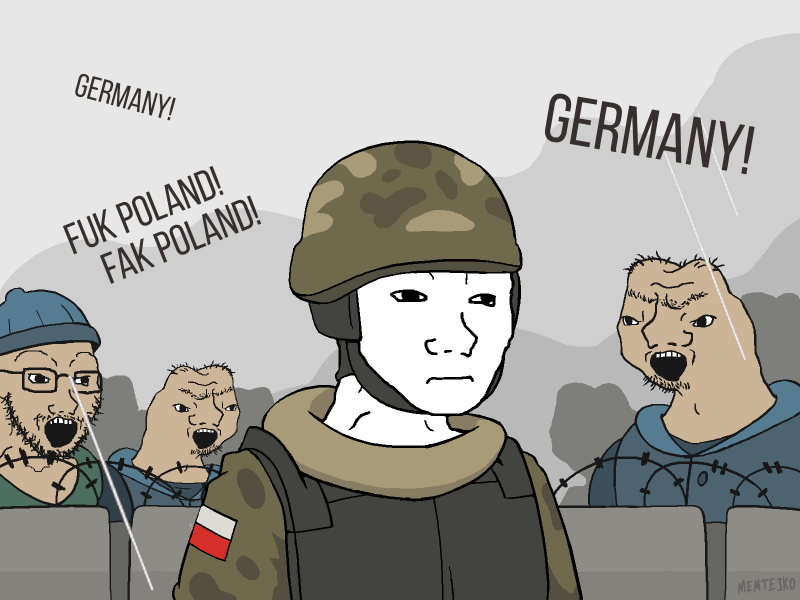
Label: 5_Wojak_with_Background